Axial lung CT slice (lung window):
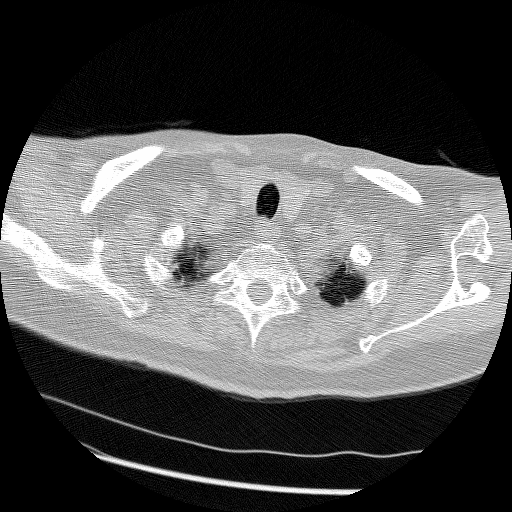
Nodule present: no